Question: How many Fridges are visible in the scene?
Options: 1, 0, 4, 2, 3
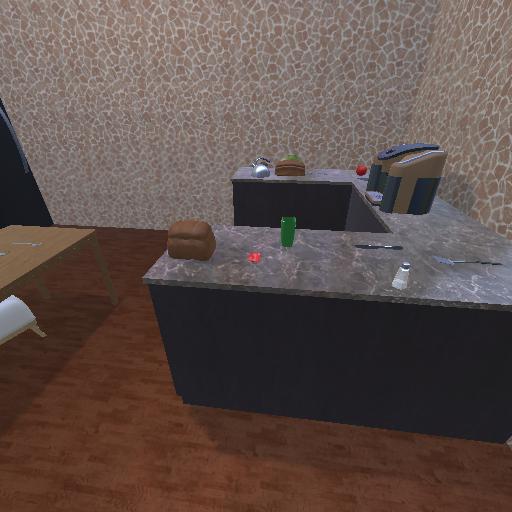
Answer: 1